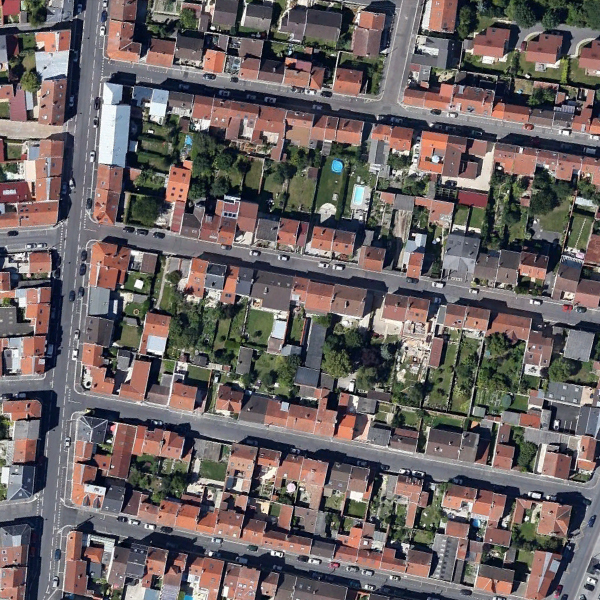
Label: DenseResidential